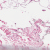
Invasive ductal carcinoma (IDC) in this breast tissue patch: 0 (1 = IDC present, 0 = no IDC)